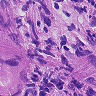
Metastatic tissue present: yes